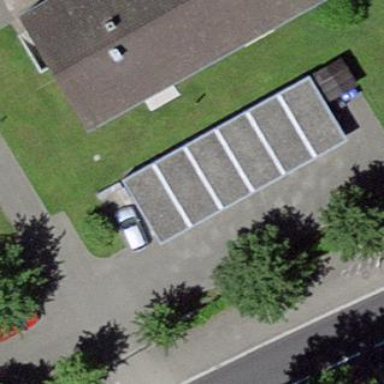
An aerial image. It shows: Group of garages.